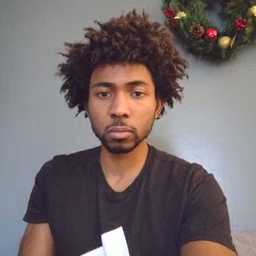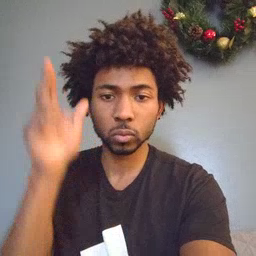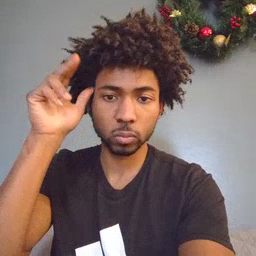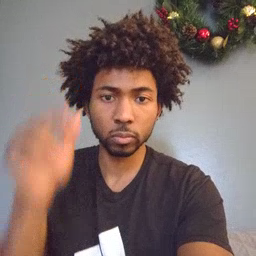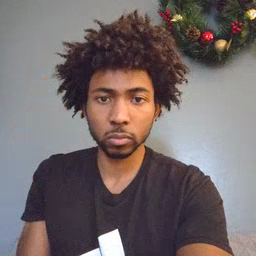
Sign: horse